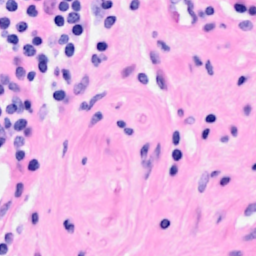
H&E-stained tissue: Breast